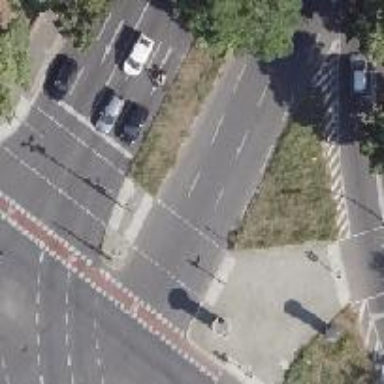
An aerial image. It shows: Crossing with traffic signals.